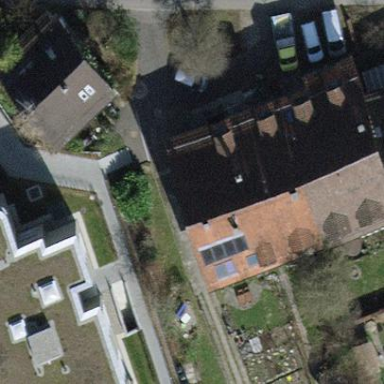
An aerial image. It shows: Terrace building.